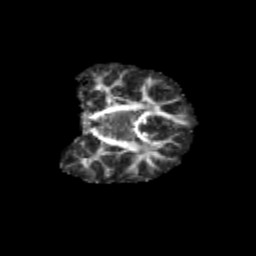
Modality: FA
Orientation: coronal
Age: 12
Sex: female
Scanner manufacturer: siemens
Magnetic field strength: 3 T
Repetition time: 3.8 s
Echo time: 0.07 s